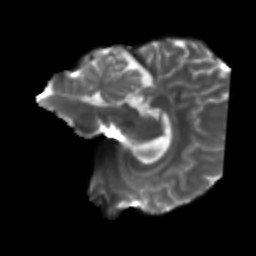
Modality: T2w
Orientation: sagittal
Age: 36
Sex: female
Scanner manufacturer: siemens
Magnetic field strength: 3 T
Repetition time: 5.25 s
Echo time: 0.08 s